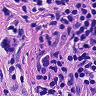
Metastatic tissue present: yes